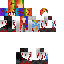
A female human skin with medium skin, wearing brown long hair dressed in a blue hoodie and red pants, featuring a closed mouth.